Aerial crown-view tile of a tropical tree (Barro Colorado Island, Panama), acquired 20250512:
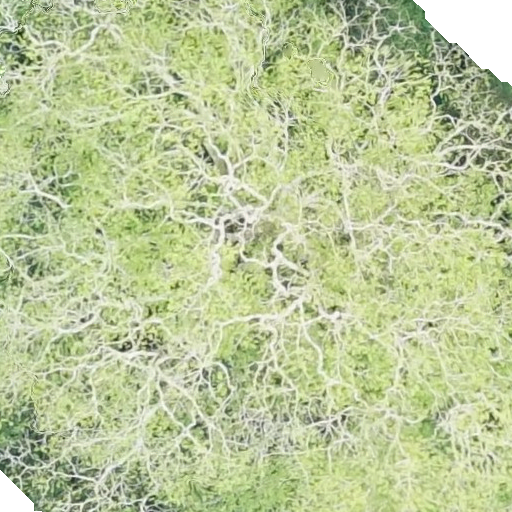
Species: Dipteryx oleifera
GBIF accepted scientific name: Dipteryx oleifera
Crown area: 567.106 m²